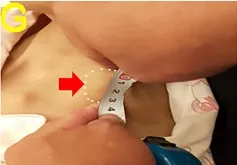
CECT and Macroscopy for Case 3-5. (G) Postoperative neck metastasis of case 4.
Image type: medical_photograph (skin_photograph)